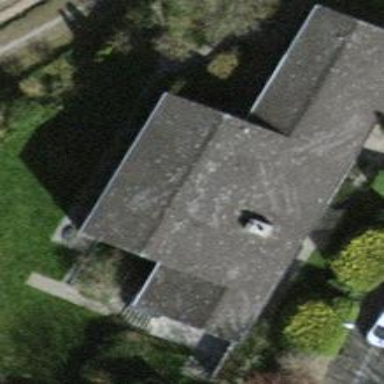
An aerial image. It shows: Building with tile roof.